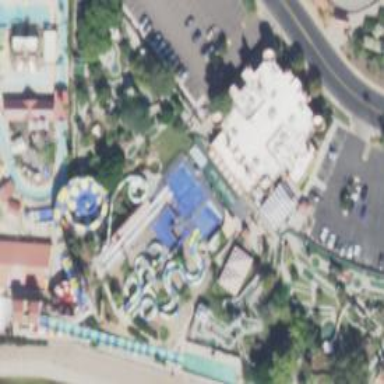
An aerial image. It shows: Water slide attraction.